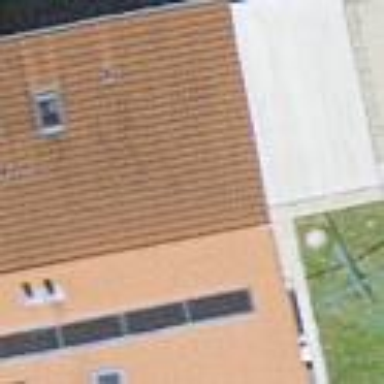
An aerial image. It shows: Residential building.